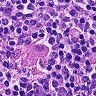
Metastatic tissue present: no